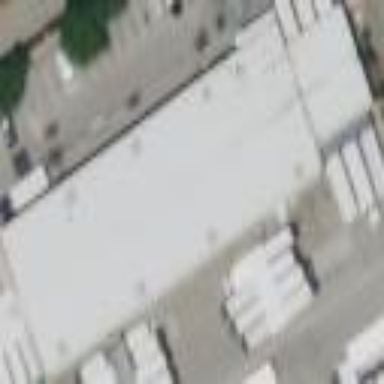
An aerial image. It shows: Industrial building.